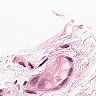
Metastatic tissue present: no